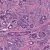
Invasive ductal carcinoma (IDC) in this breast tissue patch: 1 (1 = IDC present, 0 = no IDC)